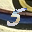
Label: 5